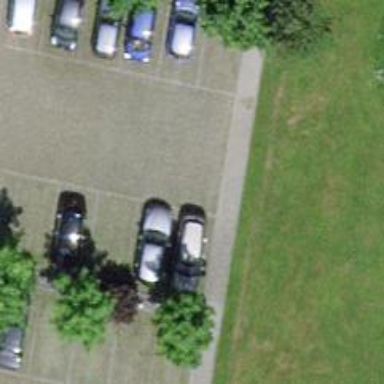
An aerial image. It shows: Parking aisle made of grass pavers.